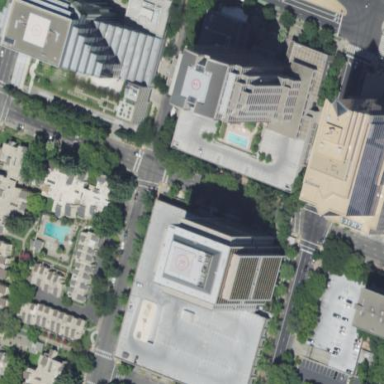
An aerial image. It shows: Building.